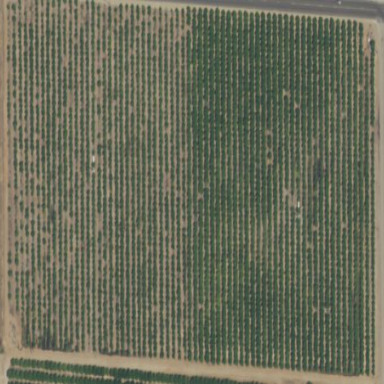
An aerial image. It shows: Orchard area used for field cropland.